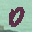
Label: 0